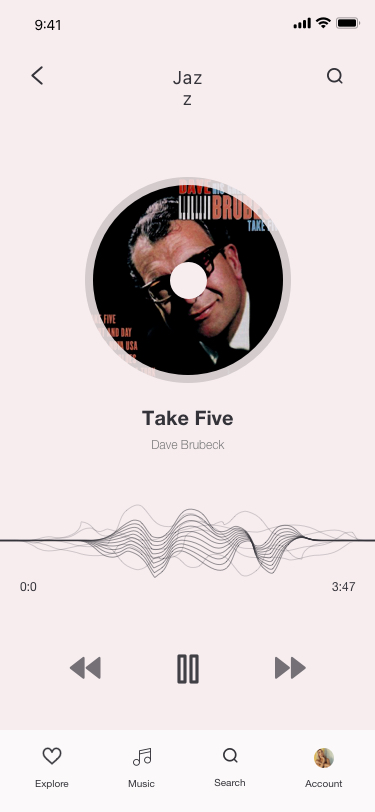
Text in this UI design:
Explore
Music
Account
Search
Jazz
0:0
3:47
Take Five
Dave Brubeck